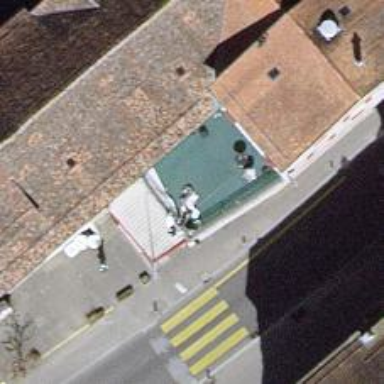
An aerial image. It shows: Bar.